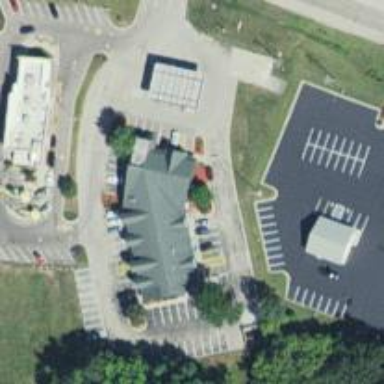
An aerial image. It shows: Convenience shop.